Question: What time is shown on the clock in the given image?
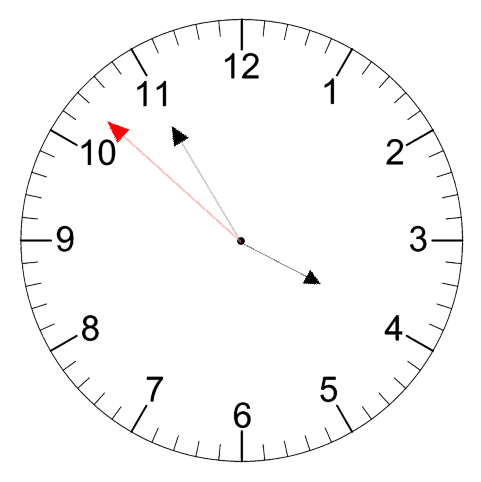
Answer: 03:54:52